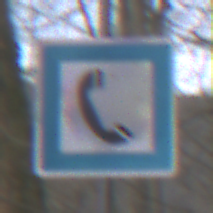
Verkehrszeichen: Fernsprecher
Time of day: MorningAfternoon
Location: Outdoor (Nature)
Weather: PartlyCloudy
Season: NotSpecified
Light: Natural